Field crop: tomato
Growth stage: 1
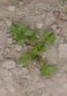
Species: portulaca